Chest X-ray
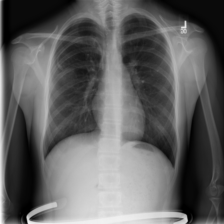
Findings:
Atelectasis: negative
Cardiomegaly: negative
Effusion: negative
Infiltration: negative
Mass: negative
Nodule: negative
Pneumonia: negative
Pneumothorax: positive
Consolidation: negative
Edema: negative
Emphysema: negative
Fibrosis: negative
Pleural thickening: negative
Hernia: negative